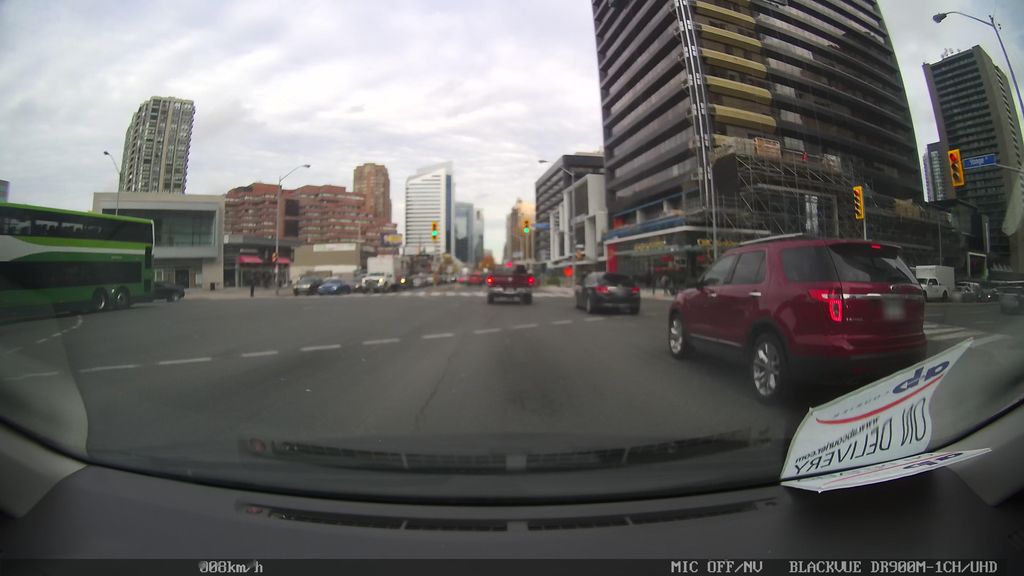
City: toronto